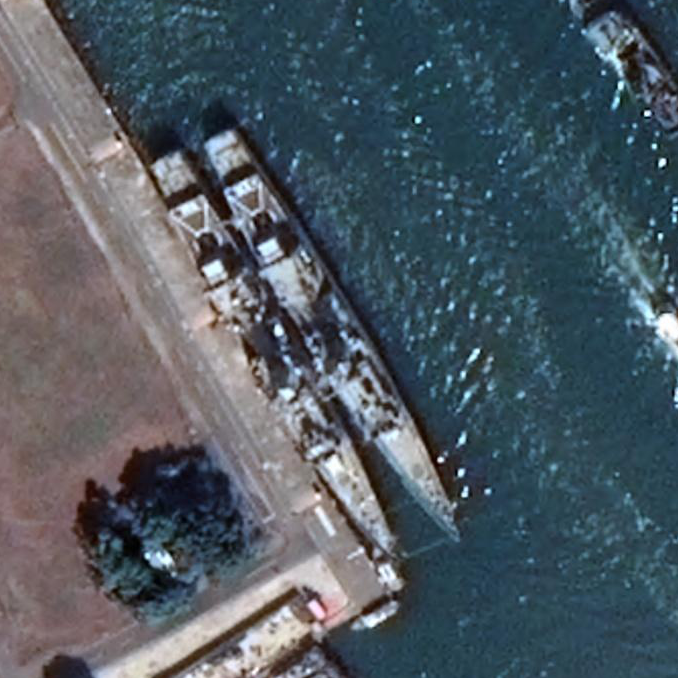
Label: cruiser